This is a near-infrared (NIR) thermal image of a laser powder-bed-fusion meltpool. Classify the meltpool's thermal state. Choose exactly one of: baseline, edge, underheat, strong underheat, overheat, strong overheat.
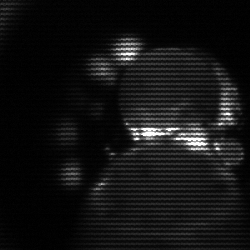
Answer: edge